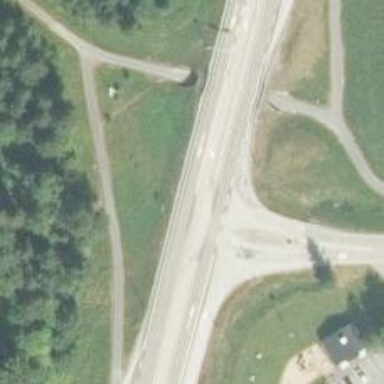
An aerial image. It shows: Trunk highway.